Question: I am just not able to get the table indexes to use themselves in this table join :
'''
explain select n.* from npi n,npi_taxonomy nt where n.NPI=nt.NPI_CODE;
'''
Here is the output of explain that i am getting :

As you can see, it finds the key in possible_keys column but the key column is empty. Please help.
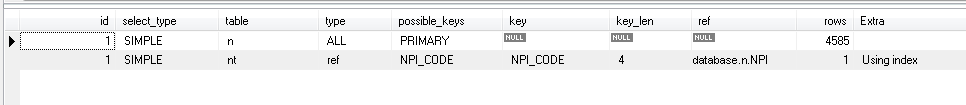
Answer: Your query hits all rows in table 'NPI' and you are selecting all columns from it.
Why would you want MySQL to use an index on that table?
I'm fairly certain that if you only included the column 'npi' in the select list,you would get the desired behaviour.